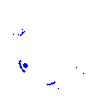
Particle: electron